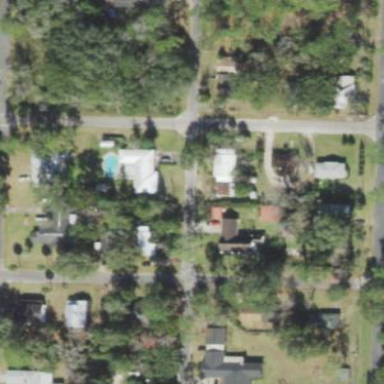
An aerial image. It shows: Residential area composed of single-family homes.